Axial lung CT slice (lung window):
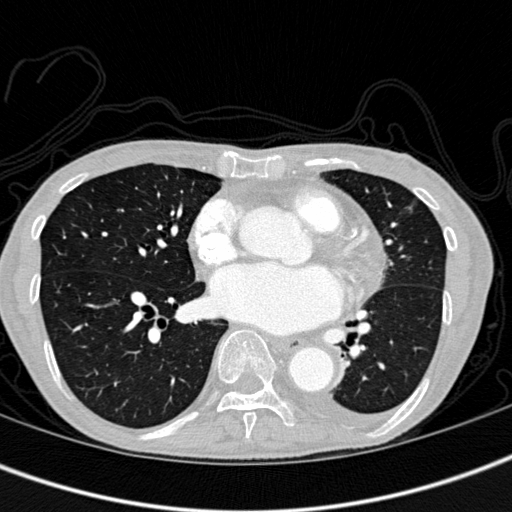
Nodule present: no